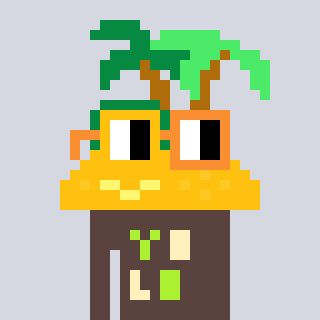
a pixel art character with square yellow and orange glasses, a island-shaped head and a darkbrown-colored body on a cool background